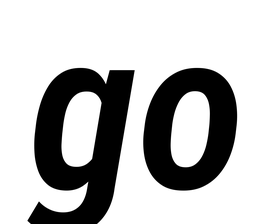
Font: Roboto-Italic_Condensed_SemiBold_Italic